Question: I'm putting together responsiveness for a client of mine (the site is using Bootstrap 2) but I'm having an issue. When I visit the site on my mobile device (HTC X8) I notice that it isn't really zoomed in to where it would look good.
Here is the link I'm using, and the result on my phone: <URL>
---

---
However, I want it to be more zoomed-in. Just like it looks when you are scaling down in a browser.
I think this might be a simple fix. I believe most of my HTML and CSS is correct.
I would really appreciate any and all help with this.
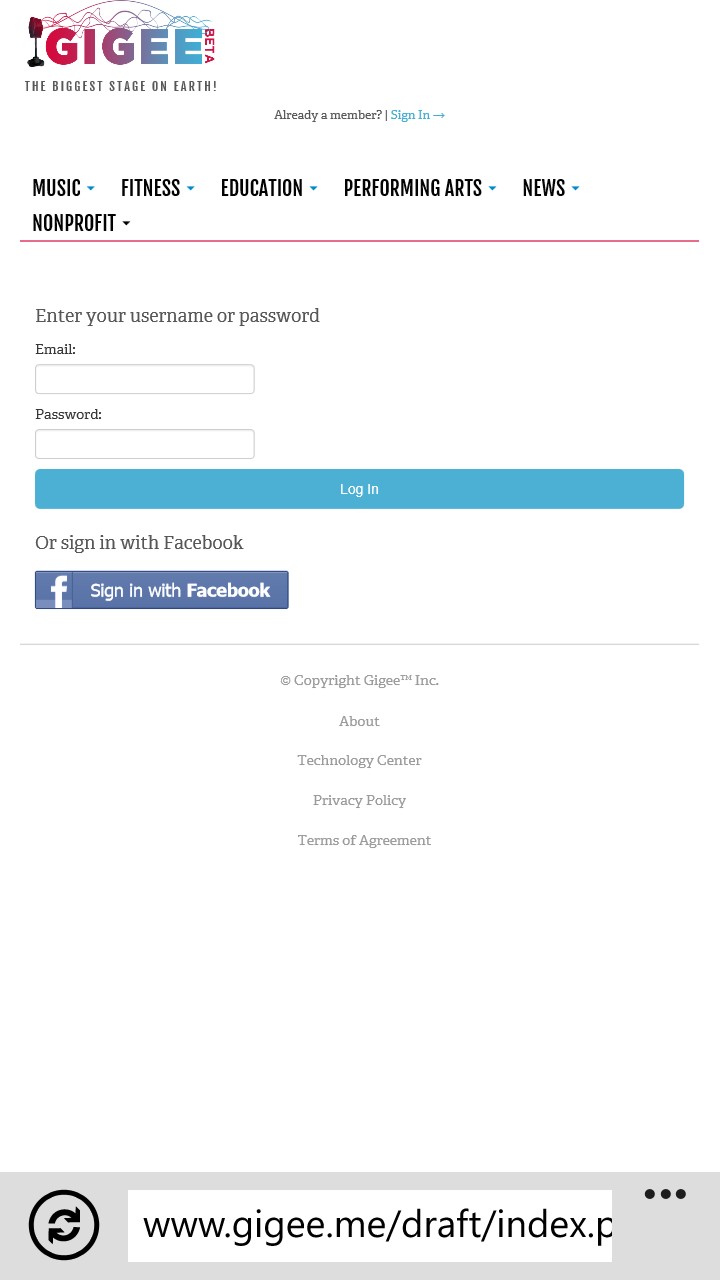
Answer: Most mobile devices utilize what is called a "virtual viewport". Essentially, what this means is that even though the device itself is relatively very small compared to a regular laptop / desktop monitor, it still displays at a high resolution. For example, newer versions of the iPhone and iPad both display at a virtual viewport of 980px. So even though you have a Bootstrap 2 responsive website with breakpoints at 768px and 980px, your phone is actually displaying the website at the desktop or tablet version since its virtual viewport is most likely higher than its actual viewport.
What you need is to detect phones (and tablets if you choose) and tell the document to render a viewport zoom if the user is using a mobile device.
In your HTML head tags, add the following
'''
<meta name = "viewport" id = "viewport_device">
'''
Then include the following JavaScript in your document after the jQuery library reference
'''
if(navigator.userAgent.match(/iPhone/i) || navigator.userAgent.match(/iPod/i) || navigator.userAgent.match(/Android/i)
|| navigator.userAgent.match(/BlackBerry/i) || navigator.userAgent.match(/IEMobile/i)){
$("#viewport_device").attr("content", "initial-scale = 0.50");
}
else if(navigator.userAgent.match(/iPad/i)){
$("#viewport_device").attr("content", "initial-scale = 1.00");
}
'''
The IF statement will detect all major mobile browsers. If a phone is detected, the initial-scale is set to 0.50. This is essentially telling the browser to zoom in 50%. If an iPad is detected, then the initial scale is set to 1. Depending on your page, you might want to play with these values to see what values look best for your site.